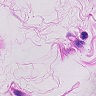
Metastatic tissue present: no